Question: When using the <URL> to do OAuth, I am shown a webpage with this error:

> Error: redirect_uri_mismatchresponse_type=code
redirect_uri=boxsdk-our4iypzazstfpx8j70e8tlc3eyn9c4l://boxsdkoauth2redirect
state=ok client_id=our4iypzazstfpx8j70e8tlc3eyn9c4l
I used the code that they suggested:
'''
[self
presentViewController:[[BoxAuthorizationViewController alloc]
initWithAuthorizationURL:[[BoxSDK sharedSDK].OAuth2Session authorizeURL]
redirectURI:nil
]
animated:YES
completion:nil
];
'''
My client ID and client secret are set prior to this. In my info.plist file, I have as a URL scheme. The only instruction I could not follow is:
> Note: When setting up your service on Box, leave the OAuth2 reditrect
URI blank. The SDK will provide a custom redirect URI when issuing
OAuth2 calls; doing so requires that no redirect URI be set in your
service settings.
When I attempt to leave the redirect URI blank and save the form in the developer console, I get the this error:
> OAuth2 redirect URL must specify a valid URL and must not be http://
So I am forced to input something. I have inputted "<URL>. I modified the iOS code to pass that URI into the BoxAuthorizationViewController, but I still get the same error webpage.
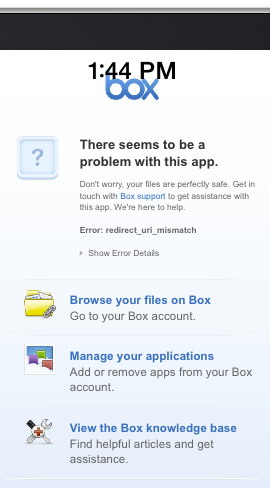
Answer: Sorry, this was a mistake in our documentation. It should work if you enter 'boxsdk-YOUR_CLIENT_ID://boxsdkoauth2redirect' into the developer console for your redirect_uri, replacing YOUR_CLIENT_ID with your actual client ID.